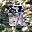
Label: 2